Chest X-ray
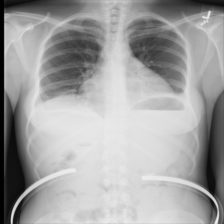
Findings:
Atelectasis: positive
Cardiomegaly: positive
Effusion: positive
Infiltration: negative
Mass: negative
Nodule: negative
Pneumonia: negative
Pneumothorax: negative
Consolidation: negative
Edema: negative
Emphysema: negative
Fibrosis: negative
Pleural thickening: negative
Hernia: negative